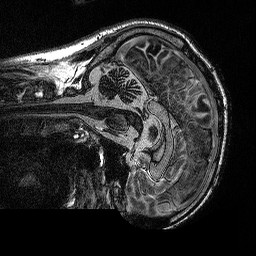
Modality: MP2RAGE
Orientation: sagittal
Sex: male
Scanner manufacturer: siemens
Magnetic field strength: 3 T
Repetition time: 5 s
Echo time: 0.00292 s